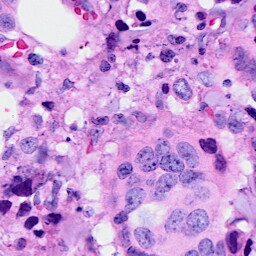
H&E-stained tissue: Breast